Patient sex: M
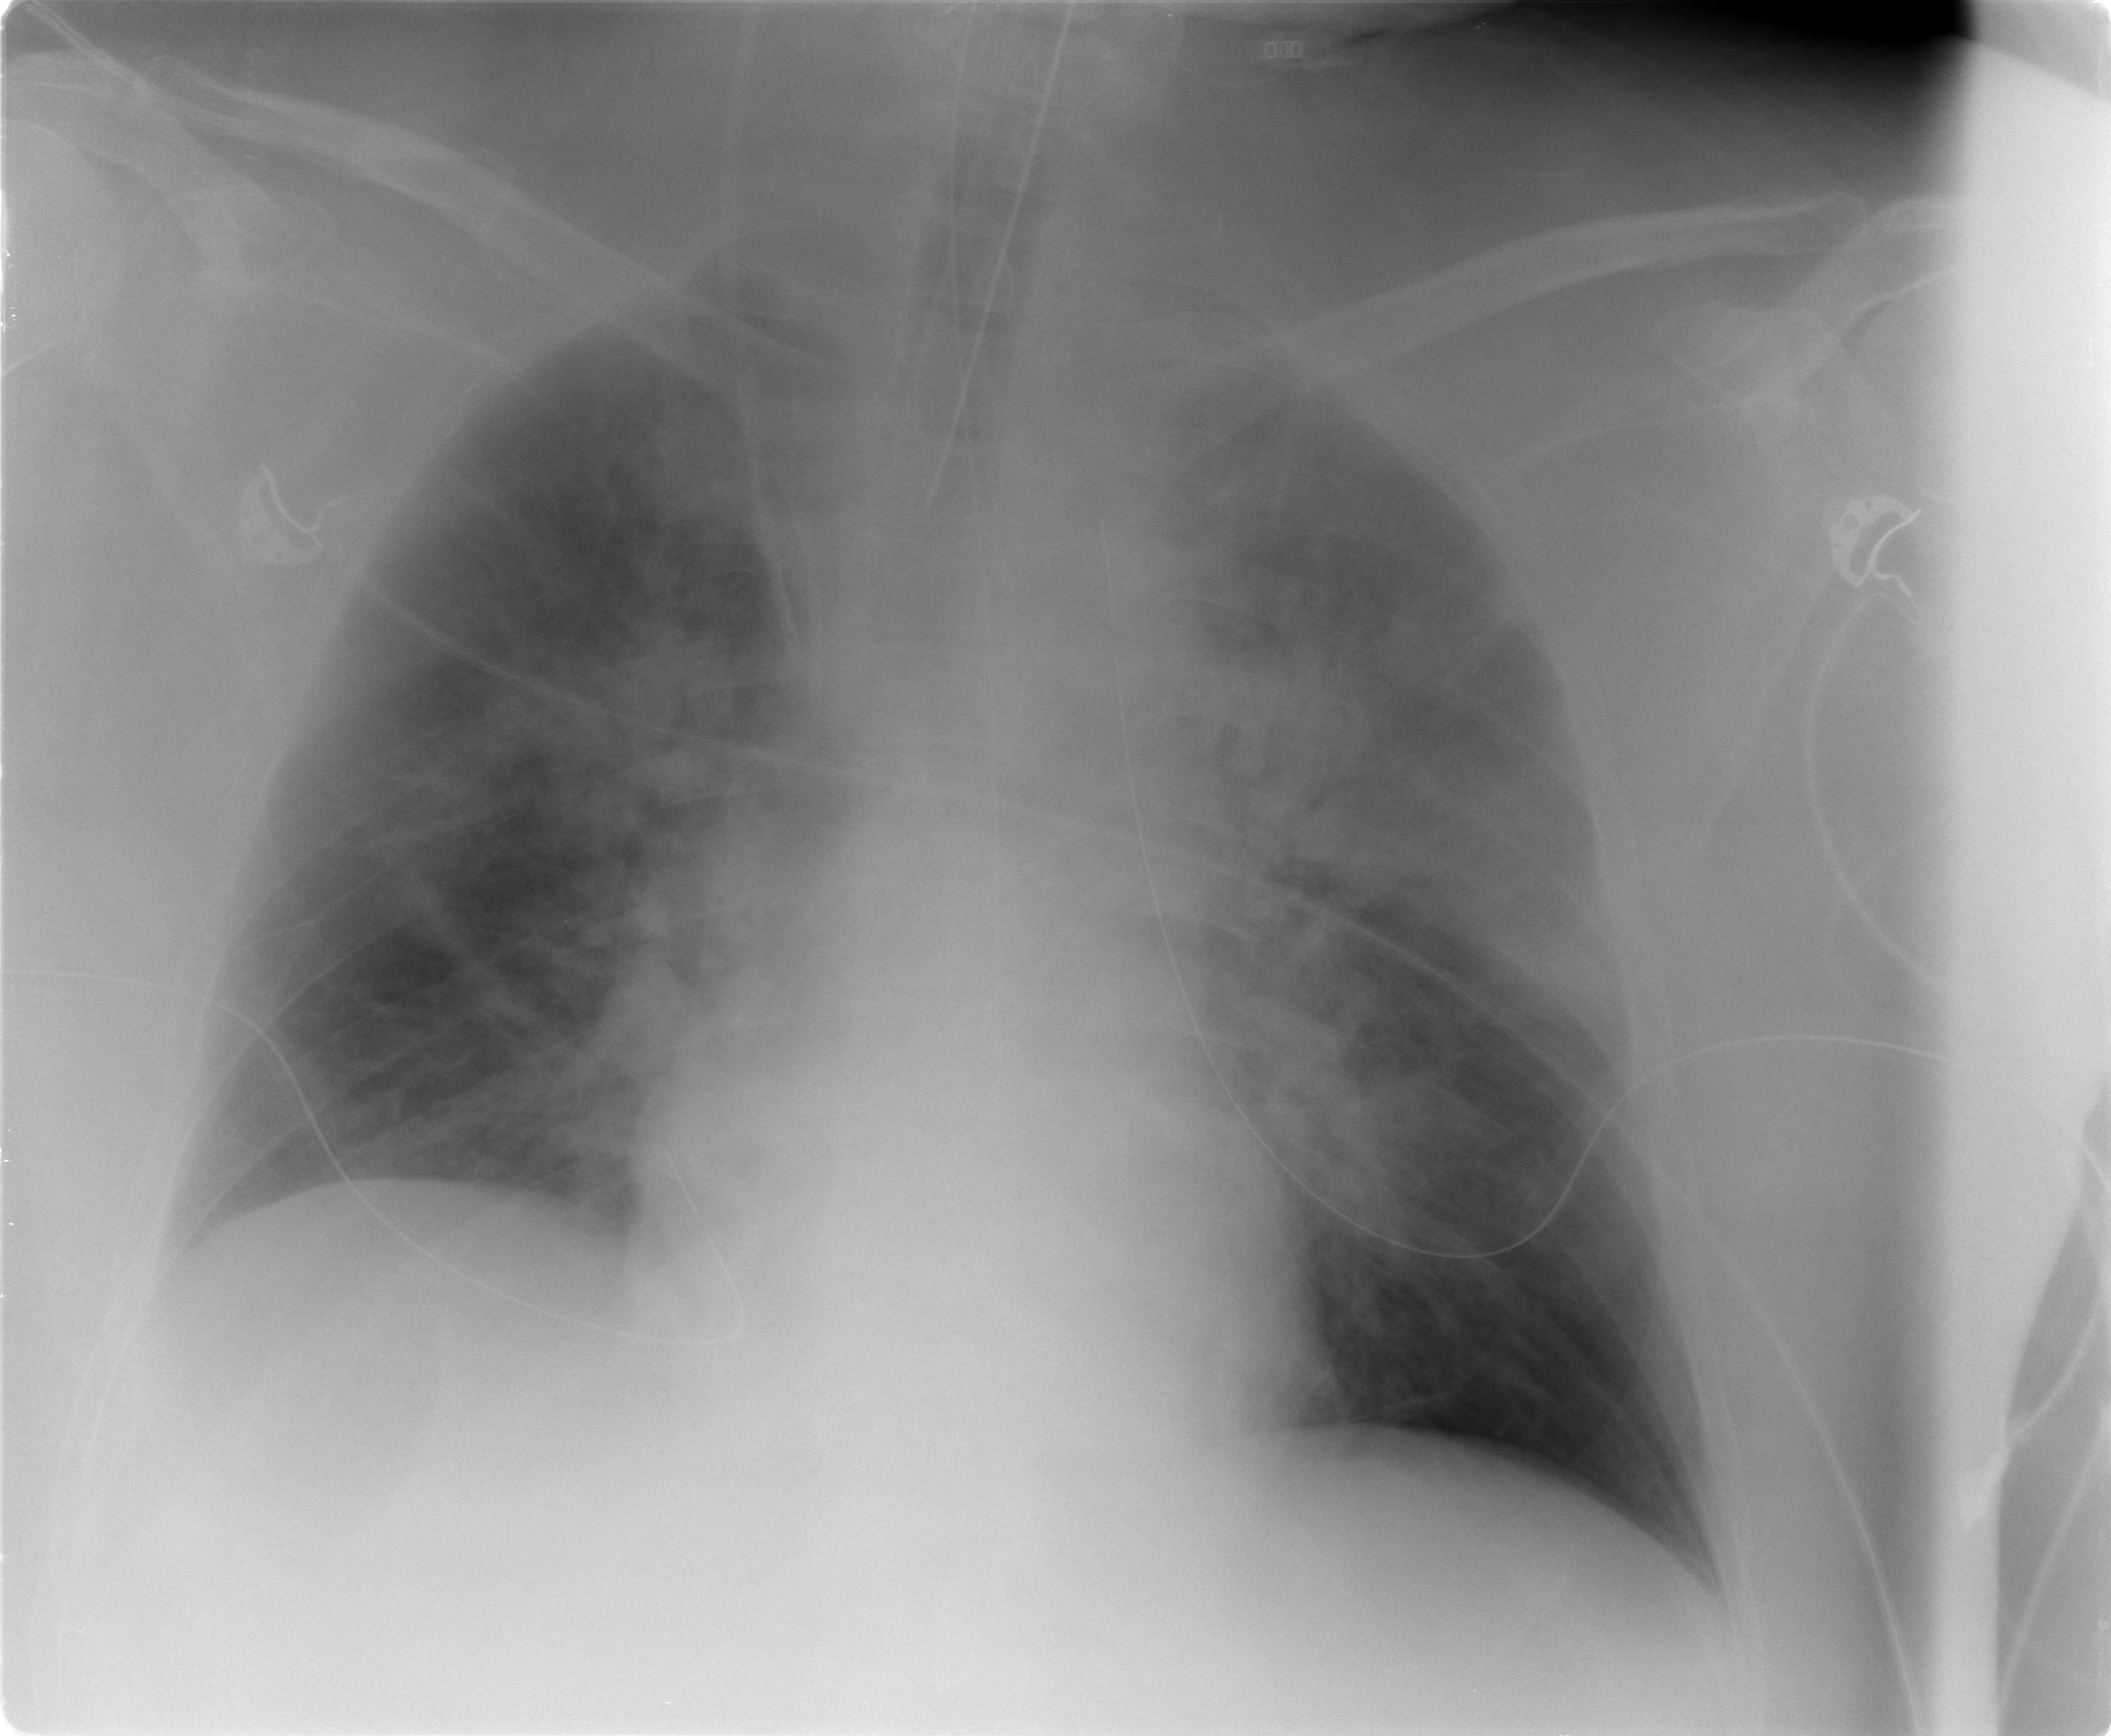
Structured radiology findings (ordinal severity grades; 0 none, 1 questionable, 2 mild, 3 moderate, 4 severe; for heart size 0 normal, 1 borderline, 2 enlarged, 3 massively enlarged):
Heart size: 0
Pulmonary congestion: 0
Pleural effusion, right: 0
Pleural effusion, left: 0
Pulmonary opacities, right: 3
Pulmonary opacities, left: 4
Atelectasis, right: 0
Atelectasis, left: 0